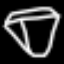
Label: diamond